Question: I'm trying to send messages between an Apple Watch and an iPhone, using WatchConnectivity. But I can't run the app in both simulators simultaneously. I put a 'print' in both 'viewDidLoad' from iOS and 'awake(withContext:)' from Watch, but only the second one is printed. It launches both devices, but my application is just opened in the watch.

Does anyone have an idea about the problem?
Thanks!
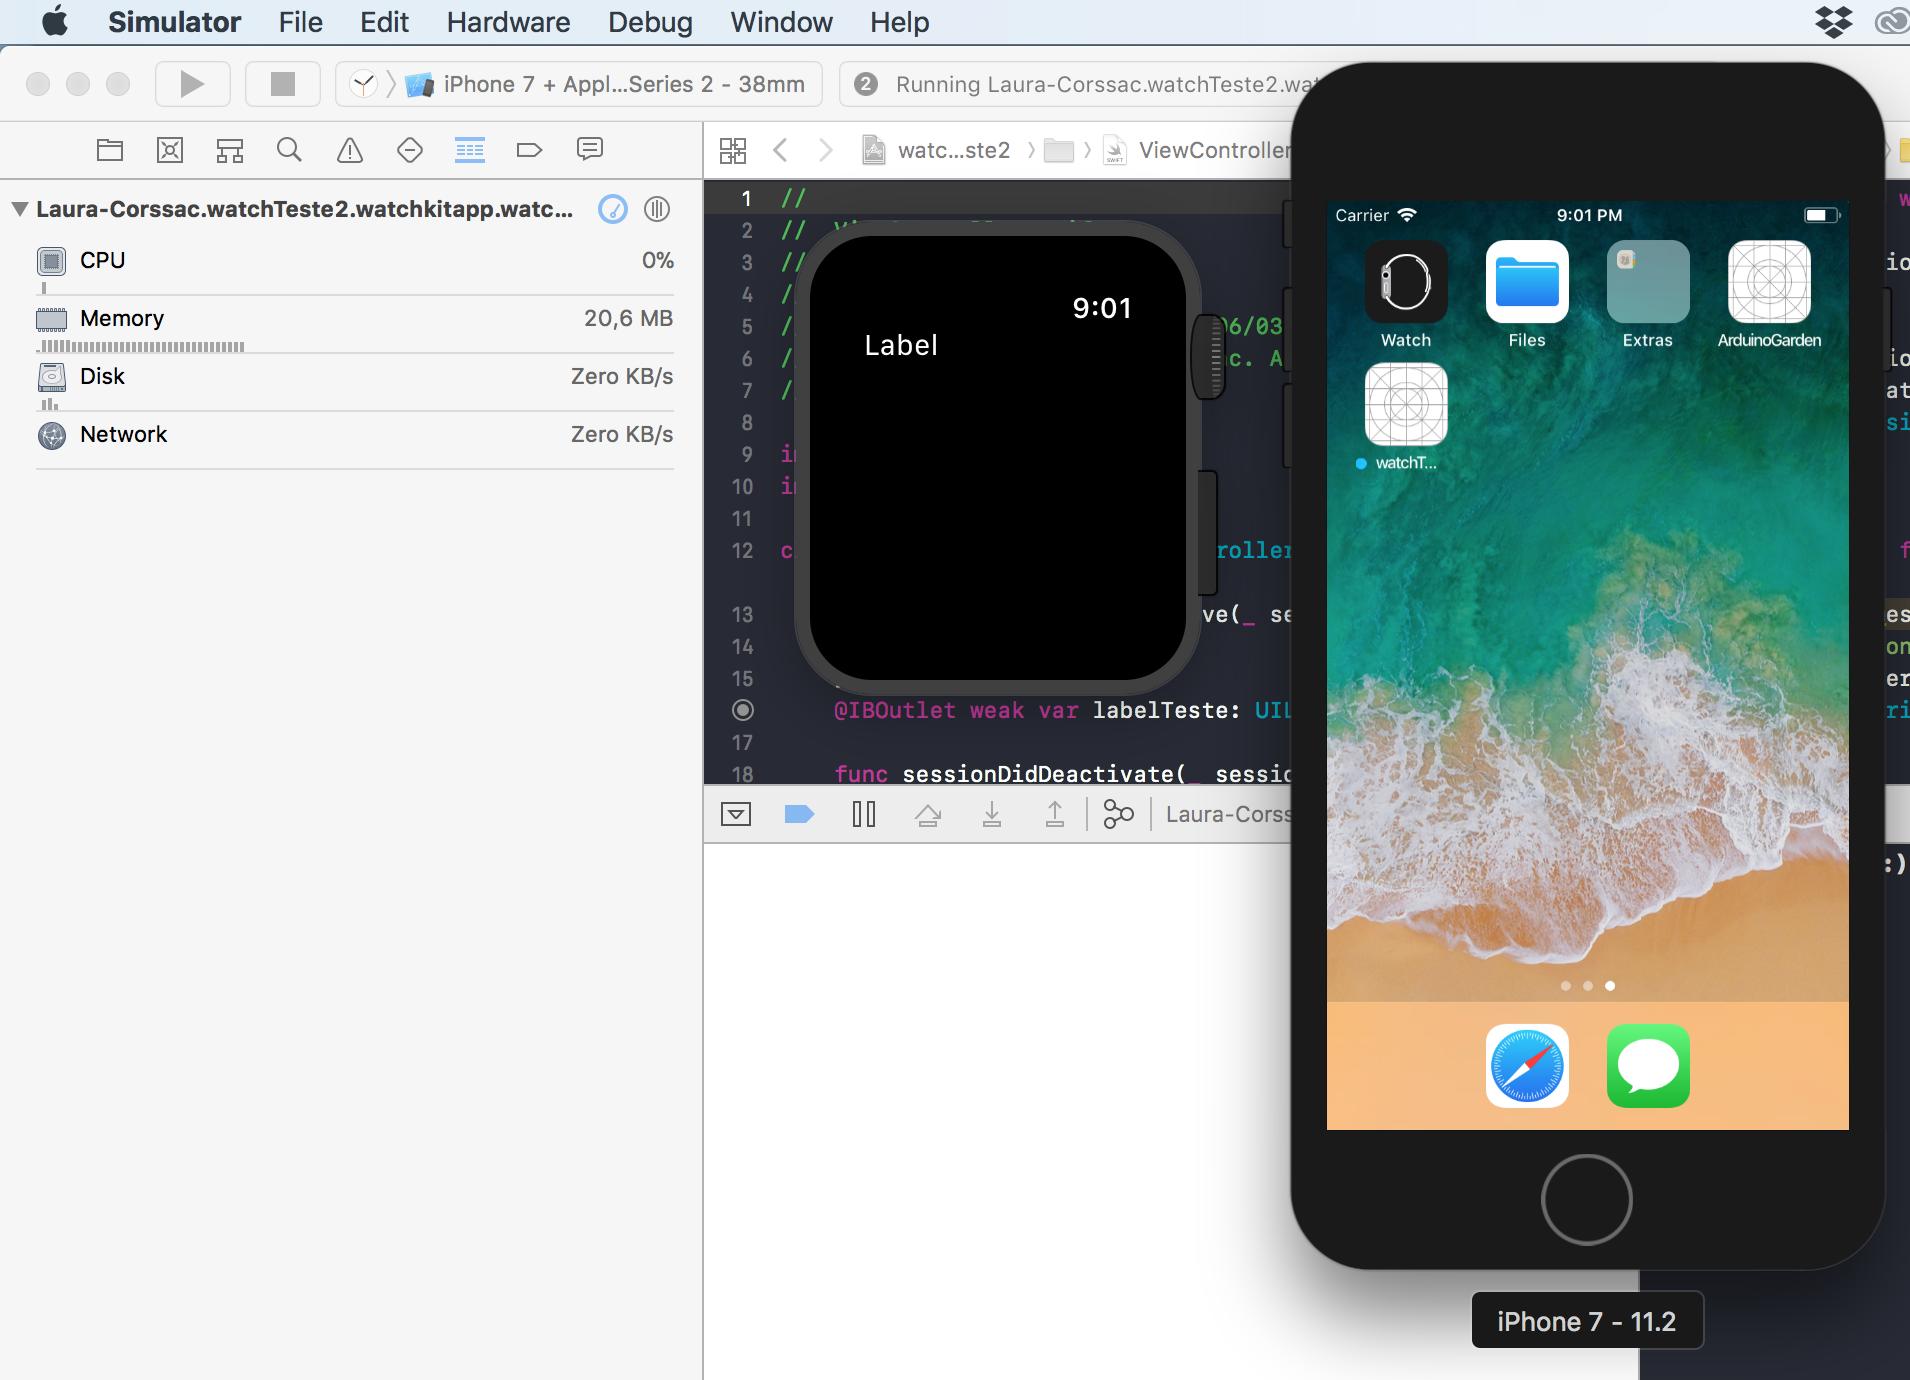
Answer: Of course you can debug both instances at the same time by the following steps.
- - -
Put breakpoints on both either app and they will both stop.
Hope this help.